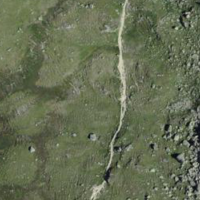
EUNIS habitat code: 26
Species observed at this site:
Sibbaldia procumbens
Bartsia alpina